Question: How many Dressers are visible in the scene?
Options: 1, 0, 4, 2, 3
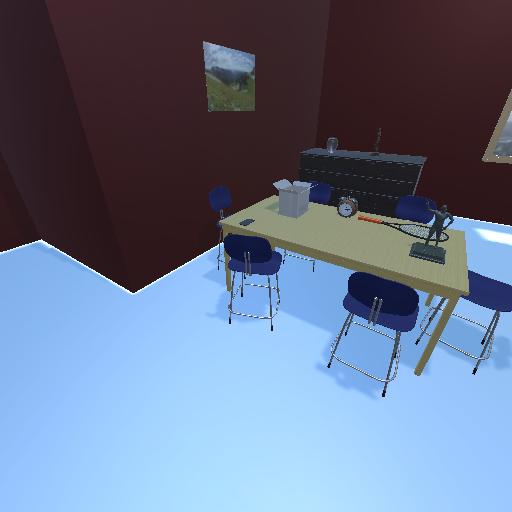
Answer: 1